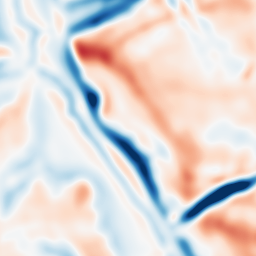
Category: multiscale
Decomposition family: dog
Decomposition parameters: sigma_low: 5
sigma_high: 5
Upsampling method: bicubic_16x
Upsampling parameters: scale: 16
Upsampling scale: 16